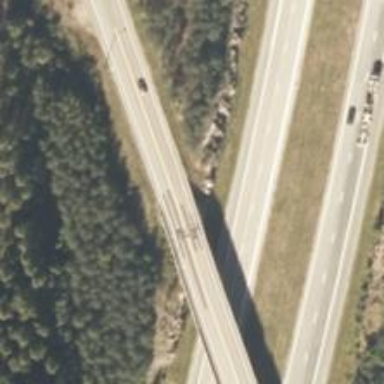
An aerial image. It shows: Secondary road on asphalt bridge.